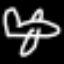
Label: airplane